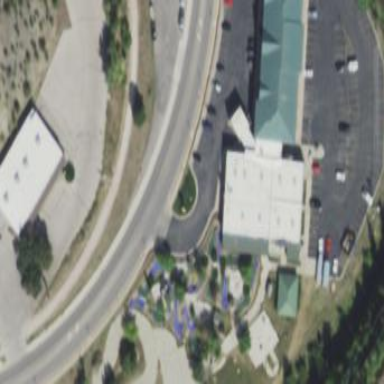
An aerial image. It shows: Miniature golf leisure land.